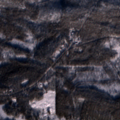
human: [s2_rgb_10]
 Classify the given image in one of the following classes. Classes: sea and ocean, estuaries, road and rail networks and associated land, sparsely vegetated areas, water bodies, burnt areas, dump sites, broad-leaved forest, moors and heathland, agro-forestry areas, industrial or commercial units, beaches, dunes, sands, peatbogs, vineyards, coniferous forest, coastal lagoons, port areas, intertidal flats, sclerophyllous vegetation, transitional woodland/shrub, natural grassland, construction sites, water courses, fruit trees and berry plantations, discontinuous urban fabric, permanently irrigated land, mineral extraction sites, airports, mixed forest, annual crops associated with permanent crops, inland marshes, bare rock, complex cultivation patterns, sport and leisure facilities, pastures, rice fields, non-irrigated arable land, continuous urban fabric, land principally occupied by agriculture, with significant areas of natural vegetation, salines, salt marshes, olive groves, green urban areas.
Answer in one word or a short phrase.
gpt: coniferous forest, mixed forest, transitional woodland/shrub